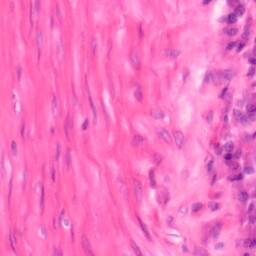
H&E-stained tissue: Colon